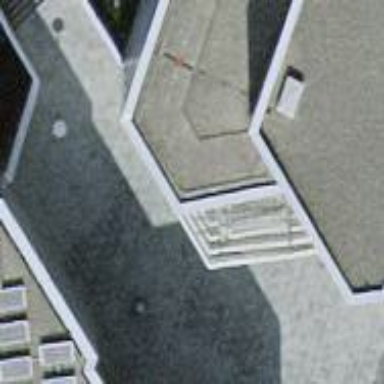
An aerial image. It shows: View of roof of building.